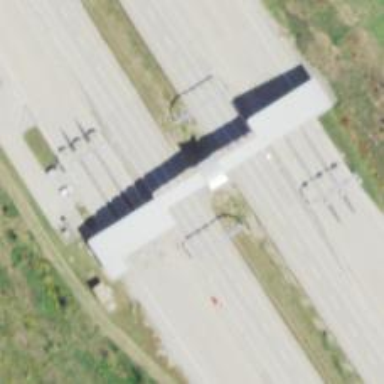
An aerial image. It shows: Toll gantry on the road.